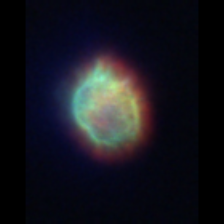
Taxon: Ciliates
Group: Other